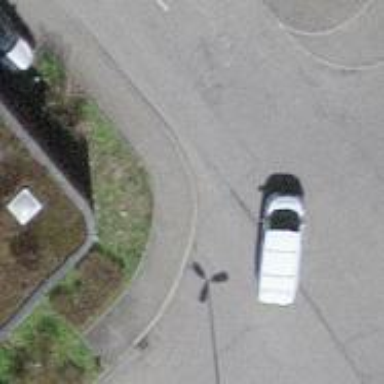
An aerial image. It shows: Sidewalk along the footway.